Field crop: tomato
Growth stage: 2
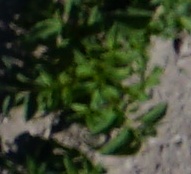
Species: tomato